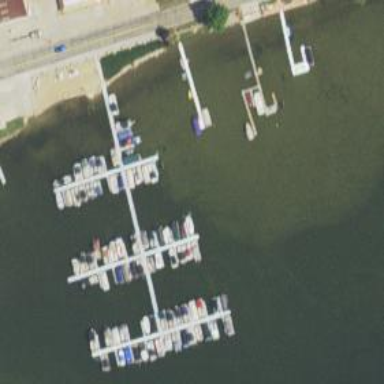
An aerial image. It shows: Man-made pier.